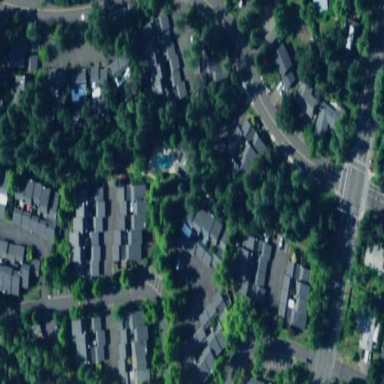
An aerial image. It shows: Condominium in residential area.